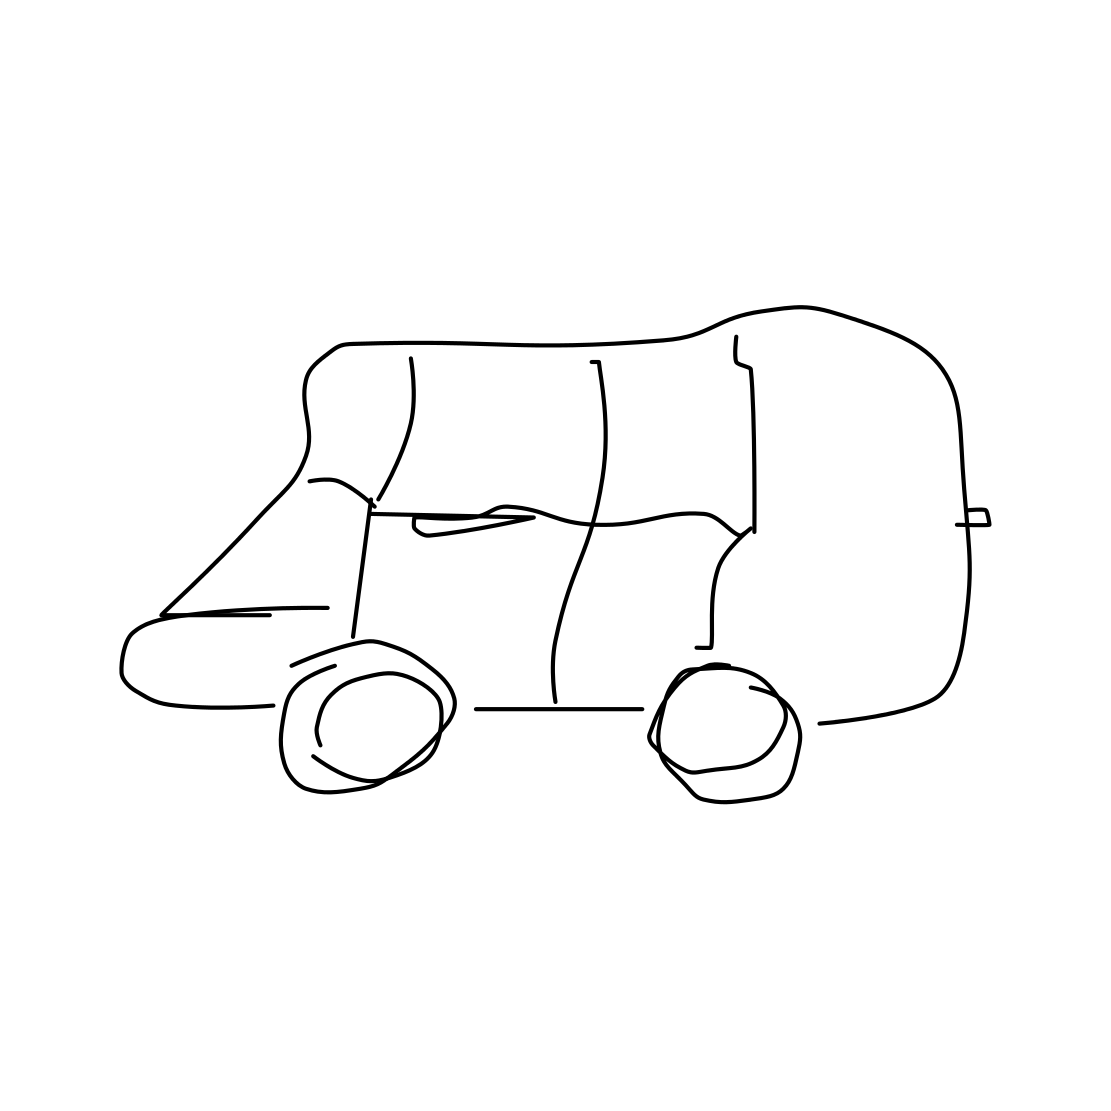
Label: suv